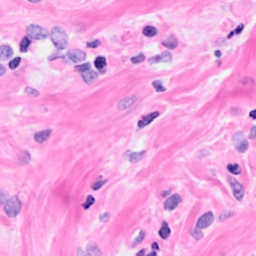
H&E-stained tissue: Breast